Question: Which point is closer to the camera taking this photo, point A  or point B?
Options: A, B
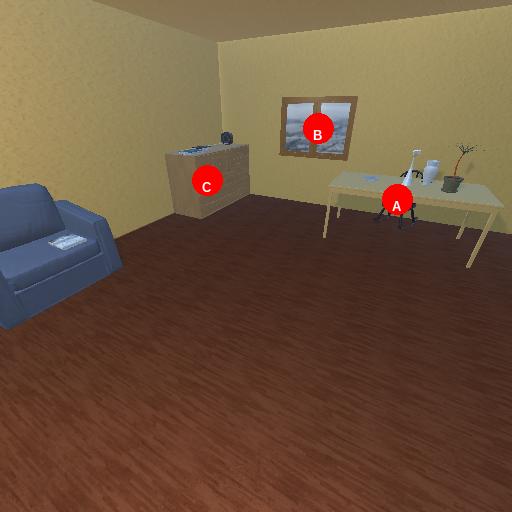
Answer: A